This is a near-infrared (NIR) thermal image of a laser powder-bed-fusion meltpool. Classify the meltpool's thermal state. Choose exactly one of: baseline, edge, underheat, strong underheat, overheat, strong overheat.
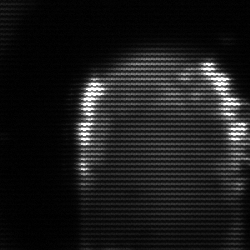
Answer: baseline